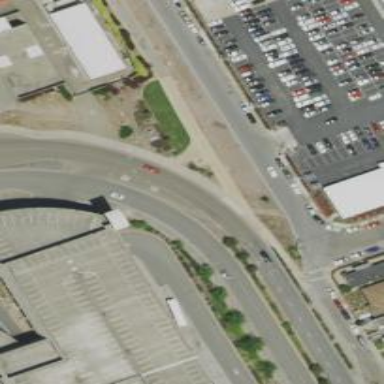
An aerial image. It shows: Busway road.